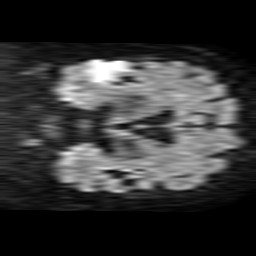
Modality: TRACE
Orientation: coronal
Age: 73
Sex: female
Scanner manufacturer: philips
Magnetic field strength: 1.5 T
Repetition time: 3.505 s
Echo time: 0.09255 s